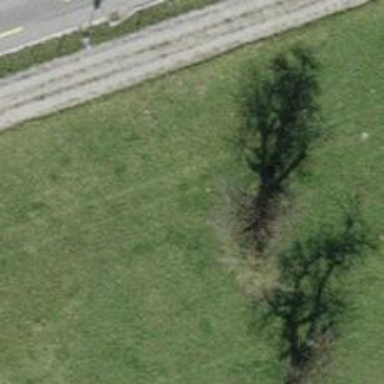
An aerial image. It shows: Beautiful tree in nature.